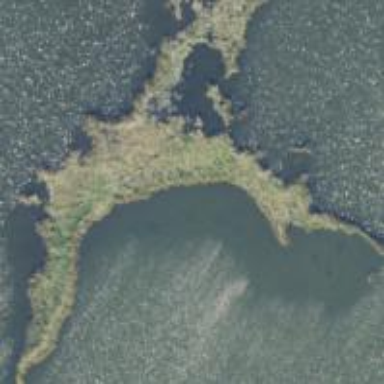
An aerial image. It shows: Wetland area.